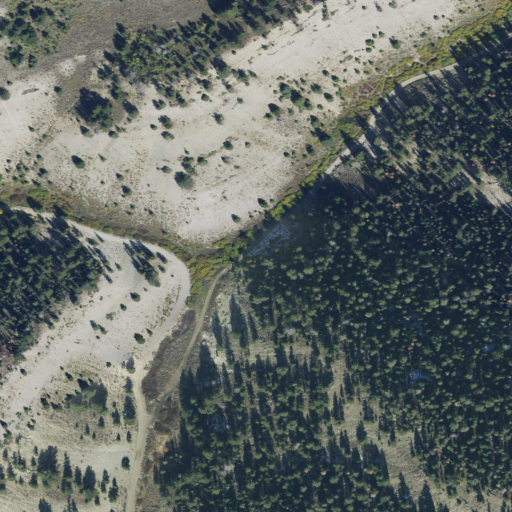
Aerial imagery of valley in Utah named Boiler Canyon containing evergreen forest, shrub, open development, low intensity development, deciduous forest, grassland, and medium intensity development